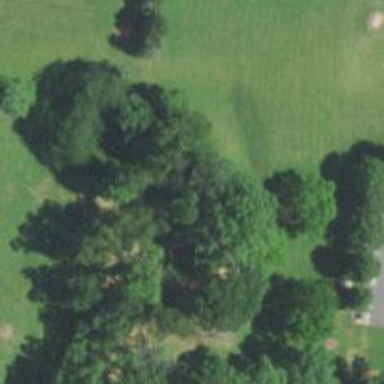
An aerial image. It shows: Disc golf hole.